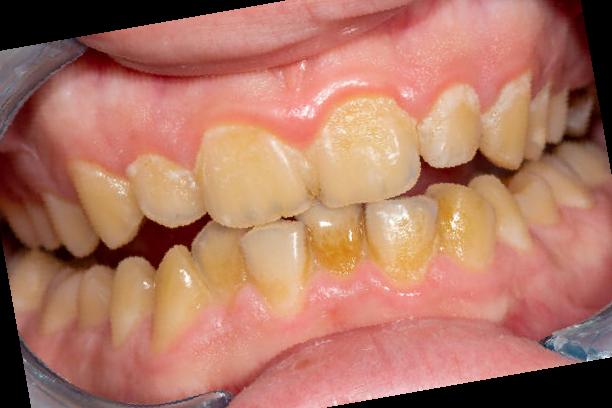
Condition: Calculus